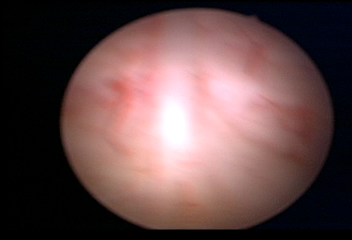
Modality: WLC
Class: Normal mucosa
Bladder cancer association: No